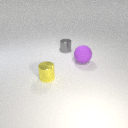
small yellow metal cylinder to the left of small gray metal cylinder